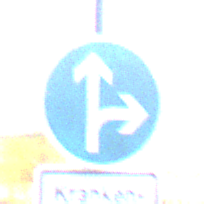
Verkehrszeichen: VorgeschriebeneFahrtrichtungGeradeausOderRechts
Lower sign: BesondereFahrzeugeUndTransportgueter4
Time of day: SunriseSunset
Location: Outdoor (Urban)
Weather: PartlyCloudy
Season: NotSpecified
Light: Natural